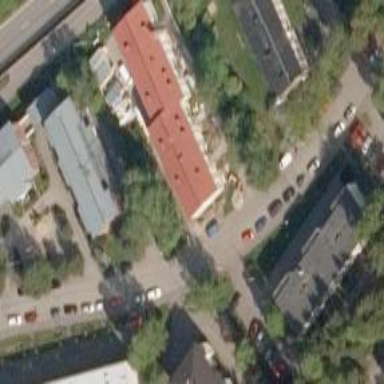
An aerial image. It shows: Image showing building with apartments.